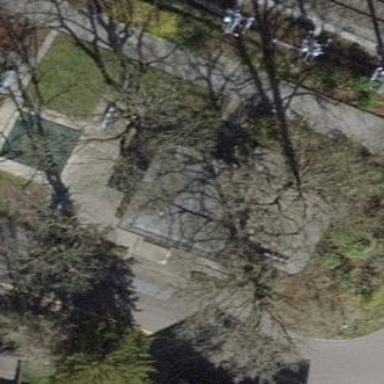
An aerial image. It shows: Service building.